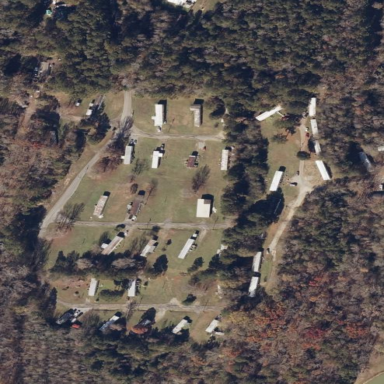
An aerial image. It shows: Trailer park in residential area.